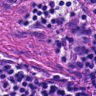
Metastatic tissue present: yes